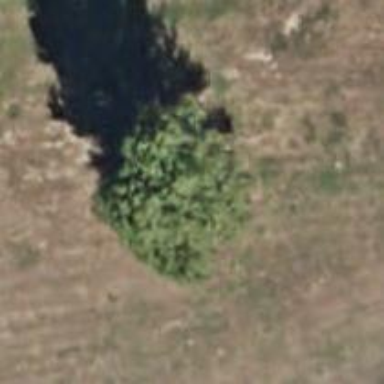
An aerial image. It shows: Beautiful tree in nature.